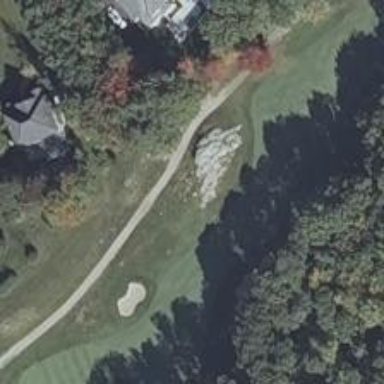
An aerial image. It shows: View of golf hole.